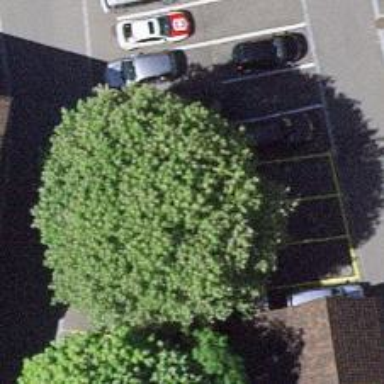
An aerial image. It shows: Bicycle parking area with stands available.